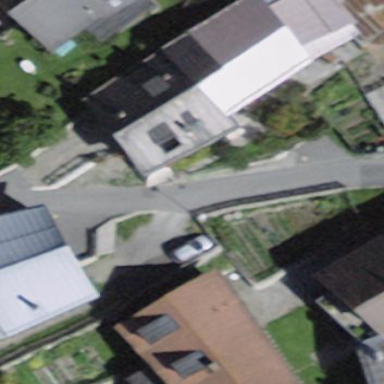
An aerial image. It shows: Building with gabled roof oriented across.